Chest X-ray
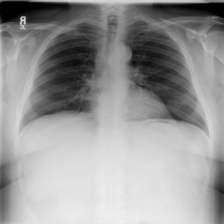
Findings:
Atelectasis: negative
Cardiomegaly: negative
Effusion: negative
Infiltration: negative
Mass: negative
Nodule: negative
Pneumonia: negative
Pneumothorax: negative
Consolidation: negative
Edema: negative
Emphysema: negative
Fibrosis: negative
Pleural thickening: negative
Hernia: negative